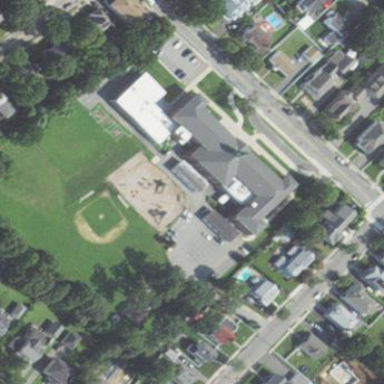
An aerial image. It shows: School.